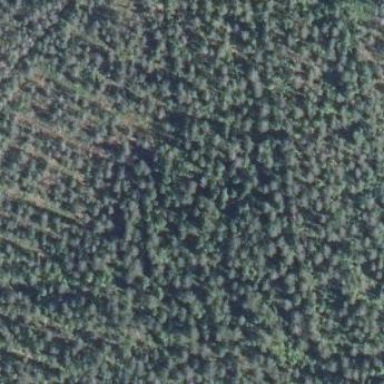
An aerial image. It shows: Needle-leaved woodland.